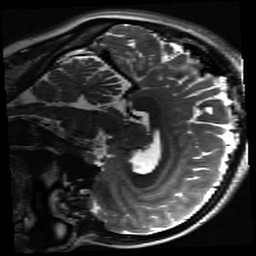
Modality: inplaneT2
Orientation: sagittal